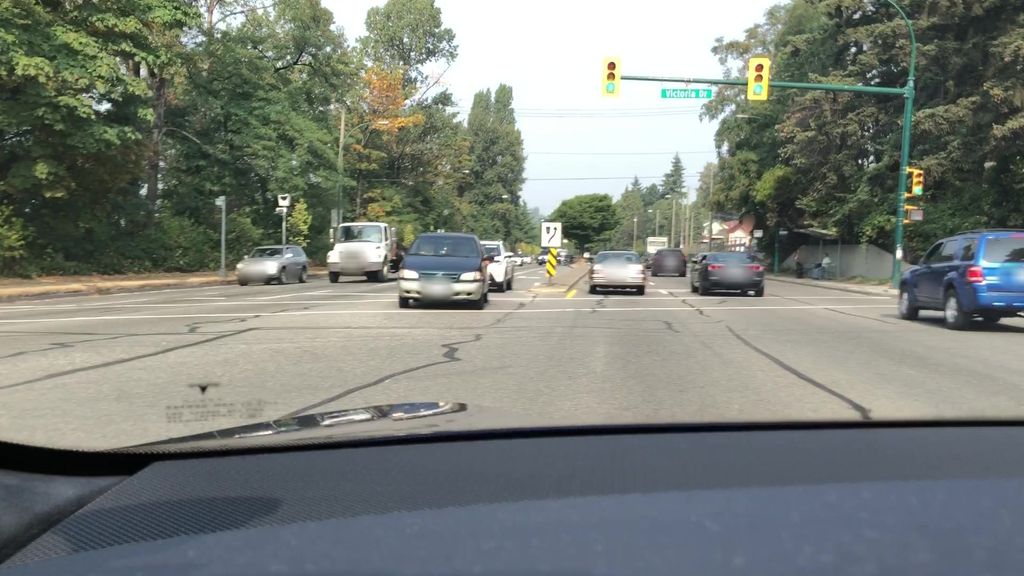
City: vancouver